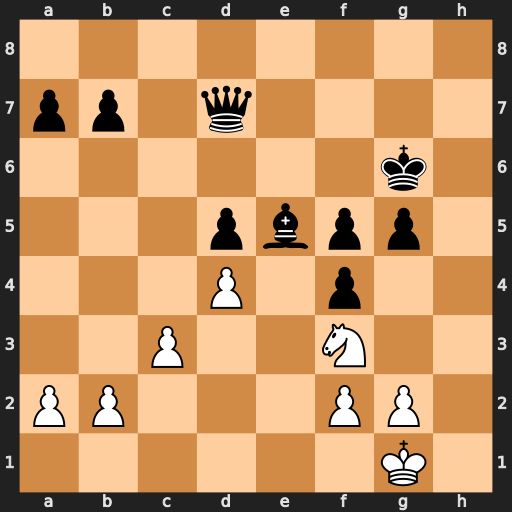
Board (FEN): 8/pp1q4/6k1/3pbpp1/3P1p2/2P2N2/PP3PP1/6K1
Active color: w
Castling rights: -
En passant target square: -
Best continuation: Nxe5+ Kf6 Nxd7+